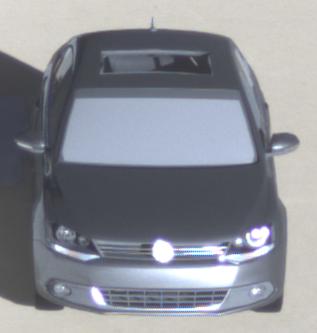
Make: VW
Model: Jetta 1.2 TSI
Detailed model: Jetta (IV)
Model produced from: 2011/01
Model produced until: 2014/08
Doors: 4
Color: gray
Road condition: dry road
Daytime: sunrise or sunset
Contrast: high contrast